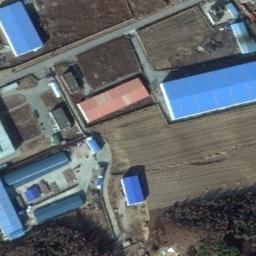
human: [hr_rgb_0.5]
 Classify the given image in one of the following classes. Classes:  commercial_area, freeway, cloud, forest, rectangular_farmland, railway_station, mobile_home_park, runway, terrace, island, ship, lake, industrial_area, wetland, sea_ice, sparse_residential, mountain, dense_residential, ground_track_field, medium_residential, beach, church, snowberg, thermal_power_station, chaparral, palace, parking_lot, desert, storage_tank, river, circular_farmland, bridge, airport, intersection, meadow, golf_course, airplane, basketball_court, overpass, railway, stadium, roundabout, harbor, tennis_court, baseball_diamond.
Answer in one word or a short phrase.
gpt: industrial_area